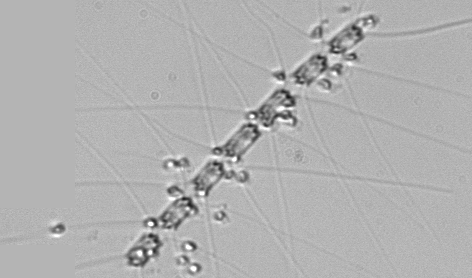
Label: Chaetoceros_didymus_TAG_external_flagellate